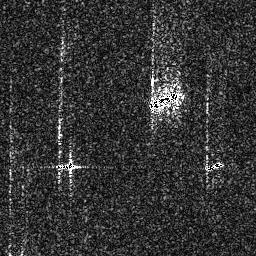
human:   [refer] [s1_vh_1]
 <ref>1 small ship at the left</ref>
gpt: <box>[[19, 61, 30, 66, 0]]</box>